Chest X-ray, PA view. Patient: 48 years old, sex F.
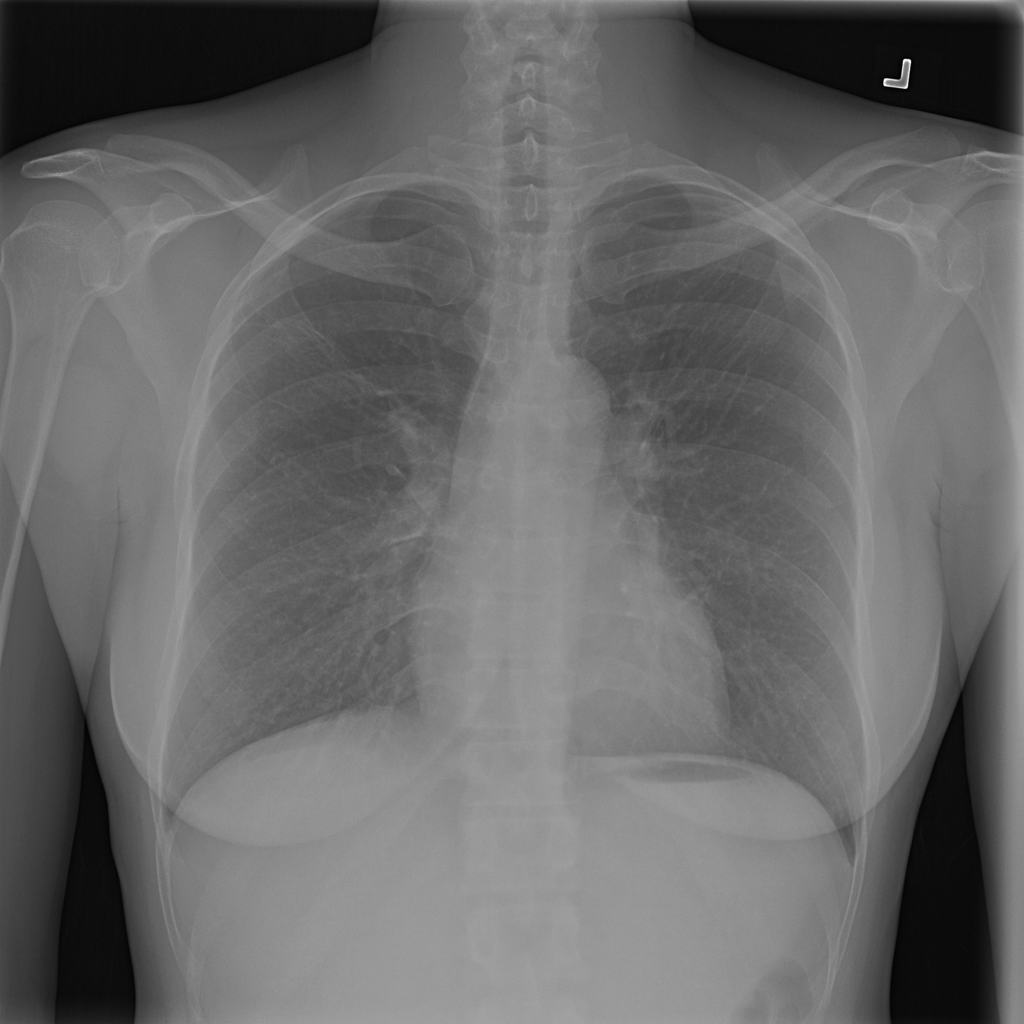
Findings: Atelectasis